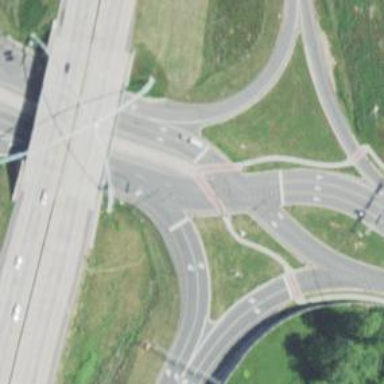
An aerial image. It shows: Asphalt motorway link with diverging diamond interchange (DDI) junction.